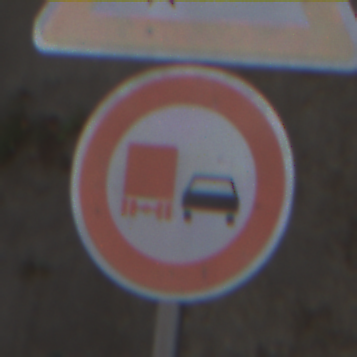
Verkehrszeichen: UeberholverbotKraftfahrzeuge
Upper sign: DoppelkurveRechts
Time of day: MorningAfternoon
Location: Outdoor (Suburban)
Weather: PartlyCloudy
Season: NotSpecified
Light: Natural